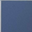
Piece: xx